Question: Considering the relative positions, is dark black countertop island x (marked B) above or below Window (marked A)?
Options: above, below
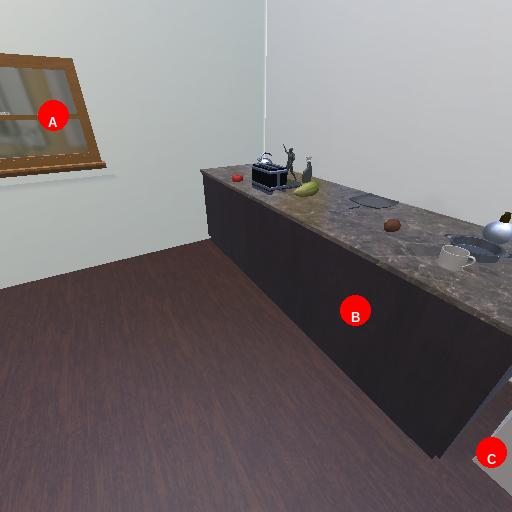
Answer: above